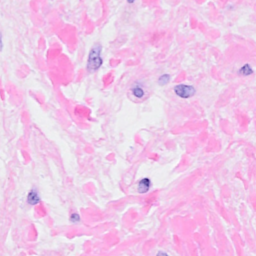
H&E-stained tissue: Breast